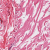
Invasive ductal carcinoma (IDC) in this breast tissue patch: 0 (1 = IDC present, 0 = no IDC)